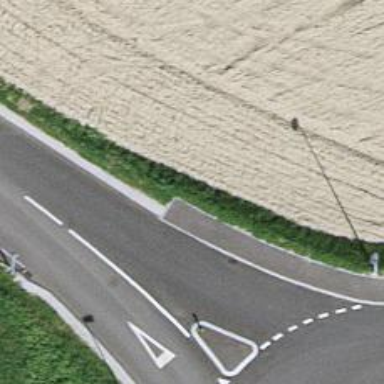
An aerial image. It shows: Footway with fine gravel surface.